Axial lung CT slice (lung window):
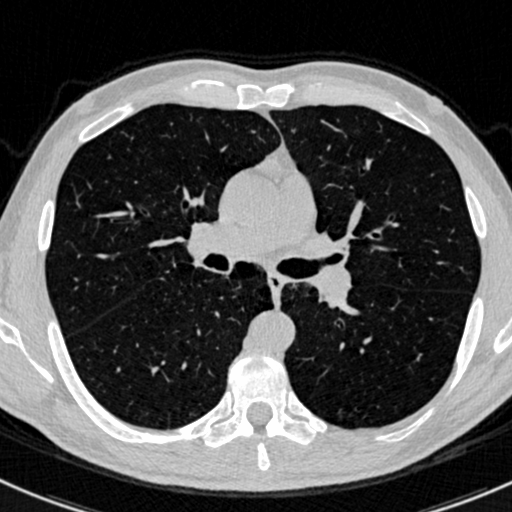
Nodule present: no